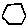
Label: hexagon